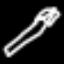
Label: pencil